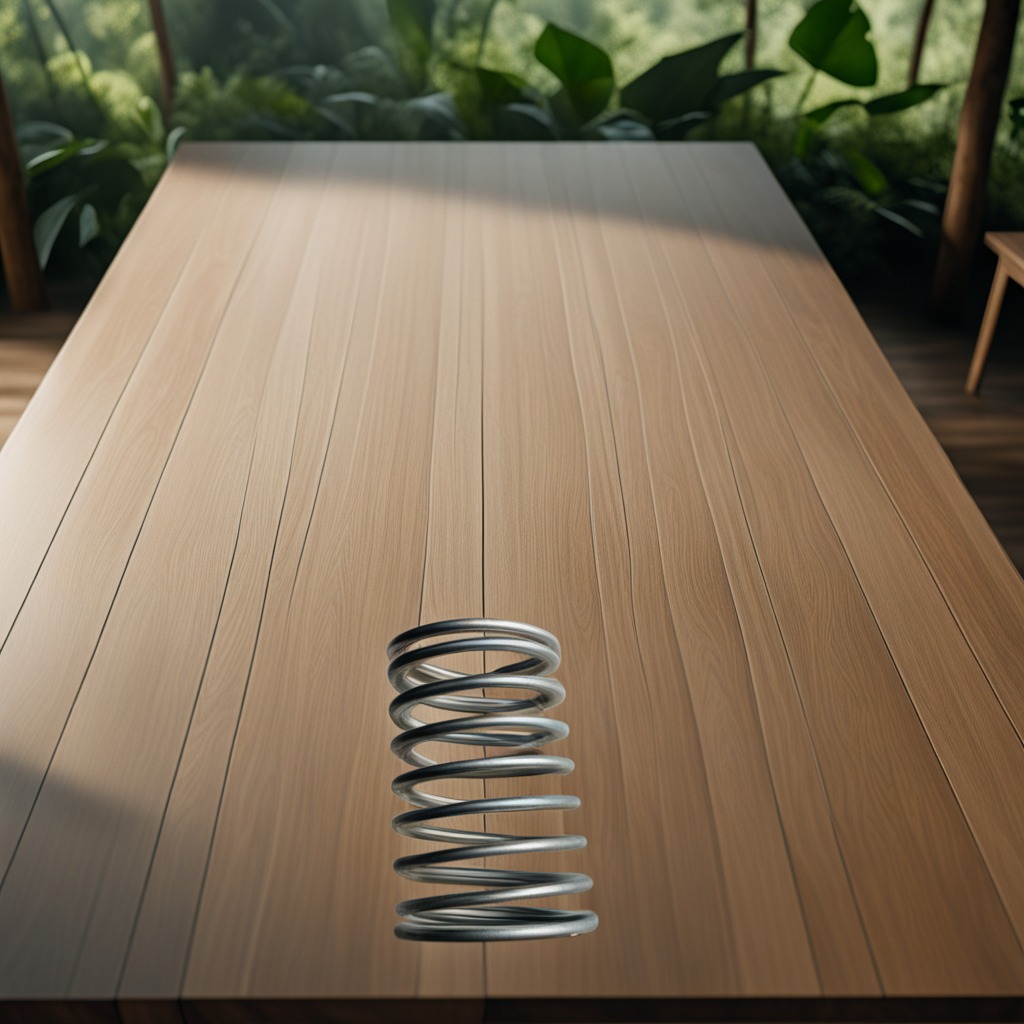
A coiled metal spring is lying on a wooden table inside a jungle field workshop tent.